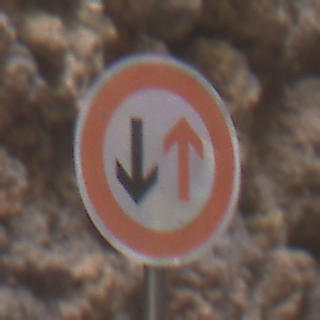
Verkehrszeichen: VorrangDesGegenverkehrs
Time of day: Midday
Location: Outdoor (Urban)
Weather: PartlyCloudy
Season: NotSpecified
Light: Natural